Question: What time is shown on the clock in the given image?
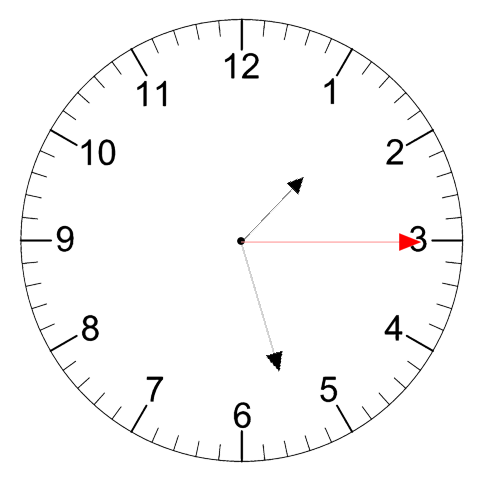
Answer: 01:27:15